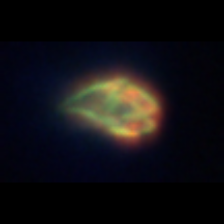
Taxon: Gyrodinium
Group: Dinoflagellates